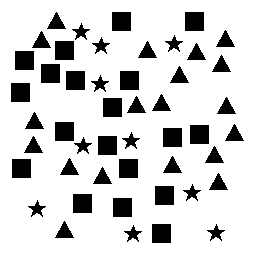
Squares: 19
Triangles: 19
Stars: 10
Total shapes: 48